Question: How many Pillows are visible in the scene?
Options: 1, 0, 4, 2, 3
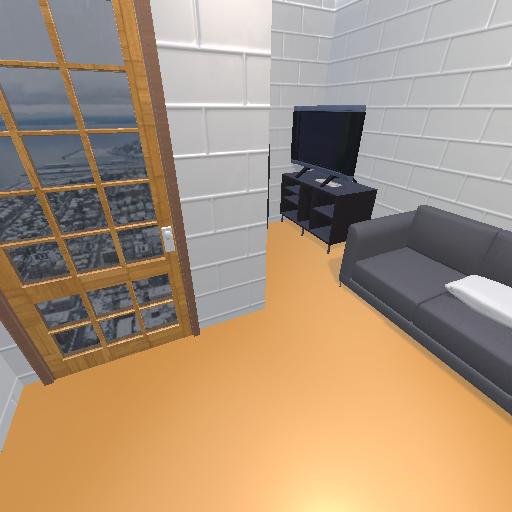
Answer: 1